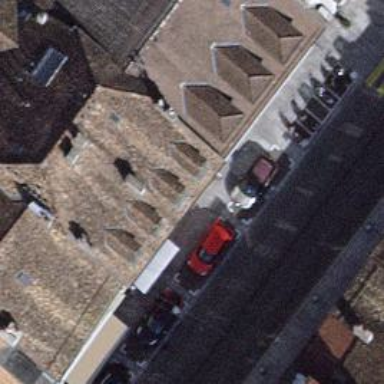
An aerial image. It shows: Beauty shop.